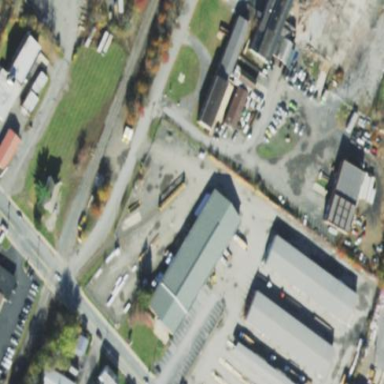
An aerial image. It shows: Warehouse.